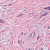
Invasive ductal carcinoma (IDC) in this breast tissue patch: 1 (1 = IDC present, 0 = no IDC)